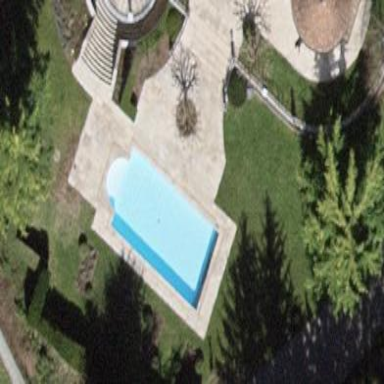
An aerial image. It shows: Swimming pool located in leisure land.